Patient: sex M, age 35
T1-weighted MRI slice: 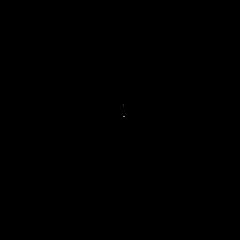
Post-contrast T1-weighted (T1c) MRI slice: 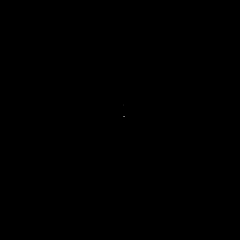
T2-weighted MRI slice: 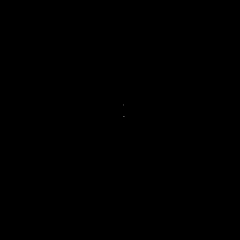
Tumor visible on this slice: no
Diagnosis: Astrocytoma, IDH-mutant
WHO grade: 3